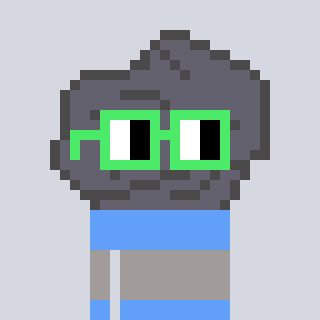
a pixel art character with square light green glasses, a rock-shaped head and a blue-colored body on a cool background